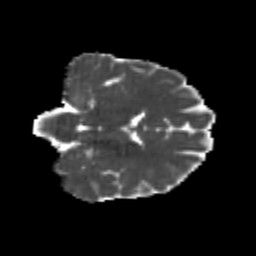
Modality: MD
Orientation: coronal
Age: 26
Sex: female
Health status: healthy
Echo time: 0.074 s